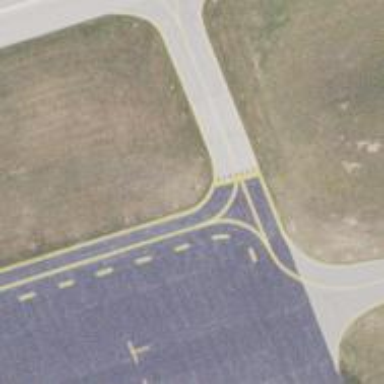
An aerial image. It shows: View of taxiway at the airport.